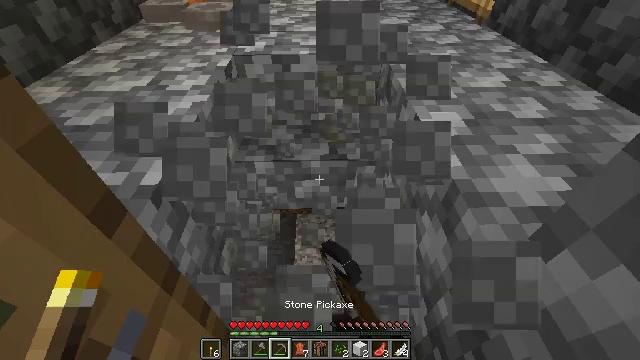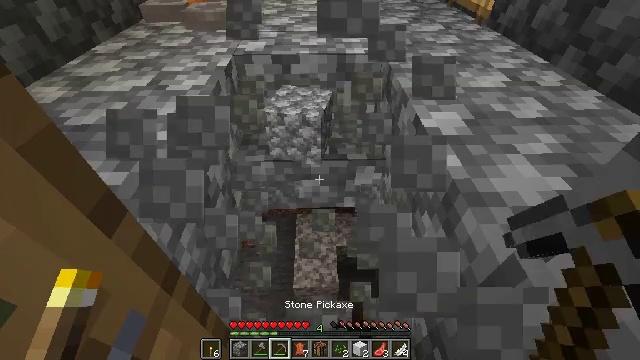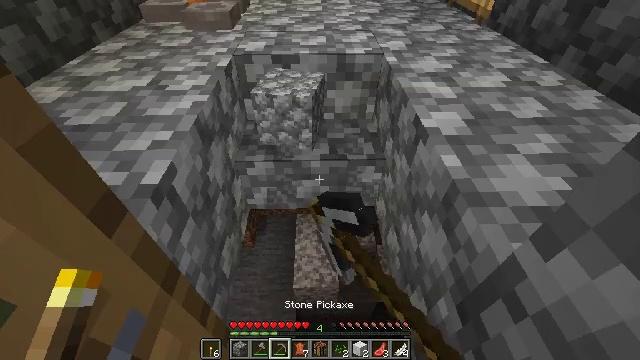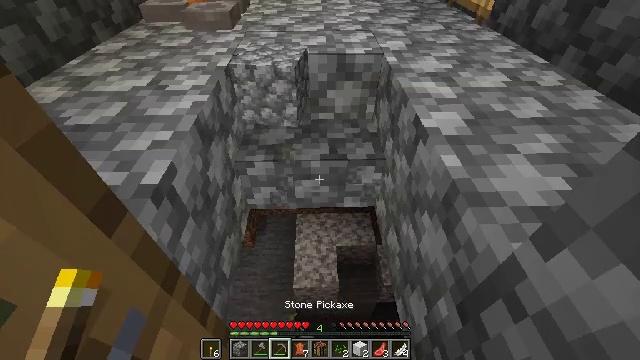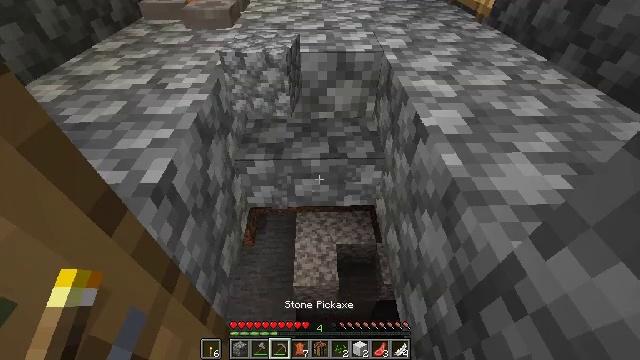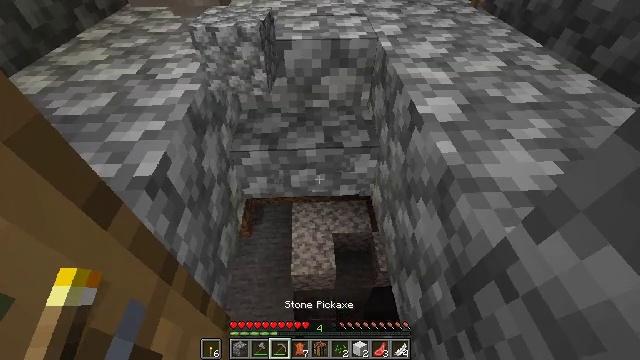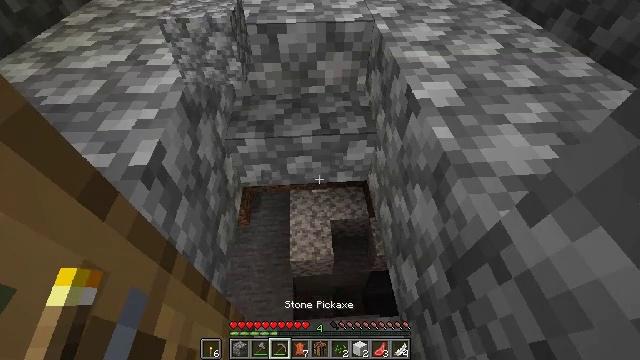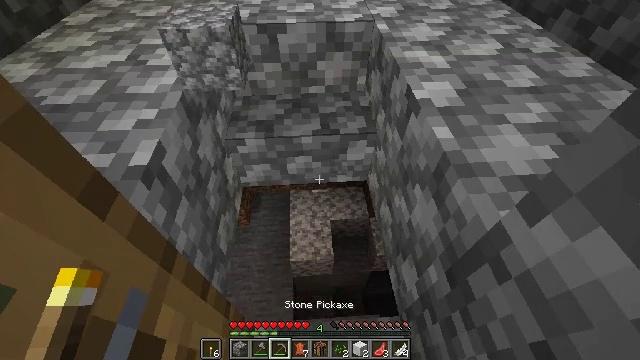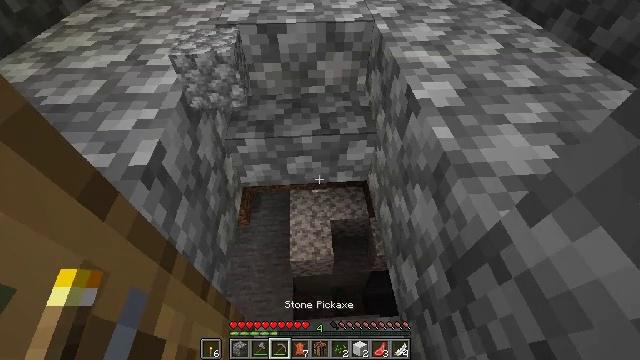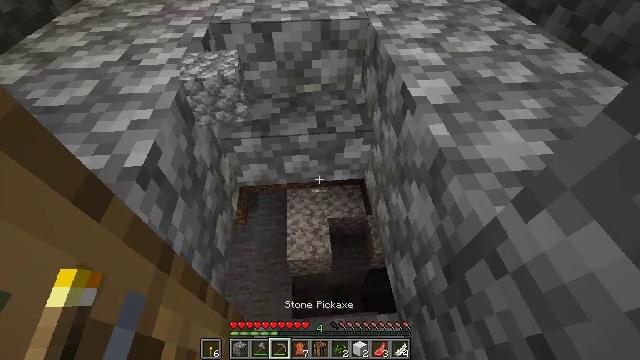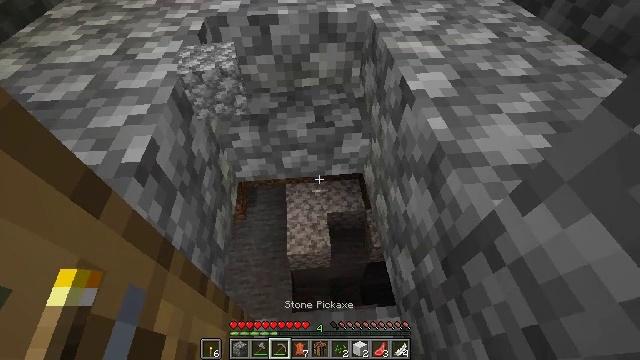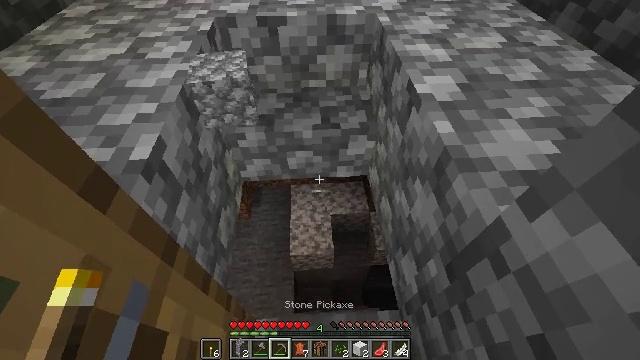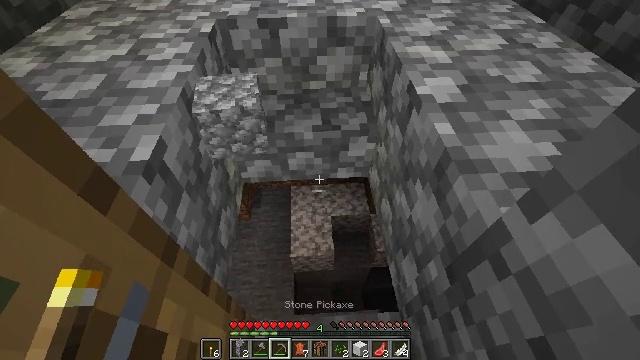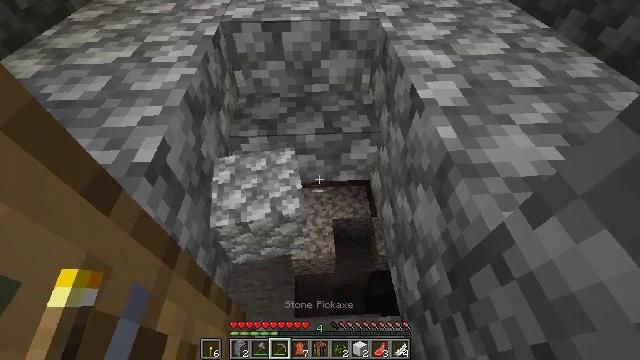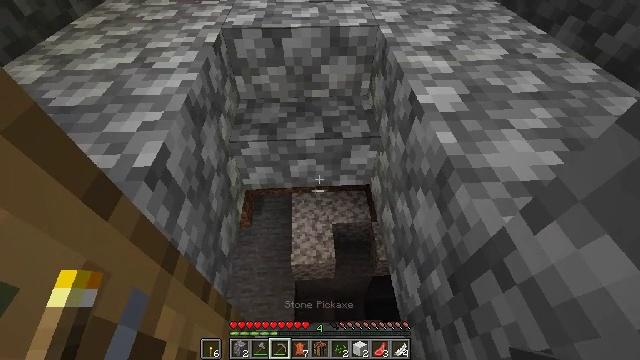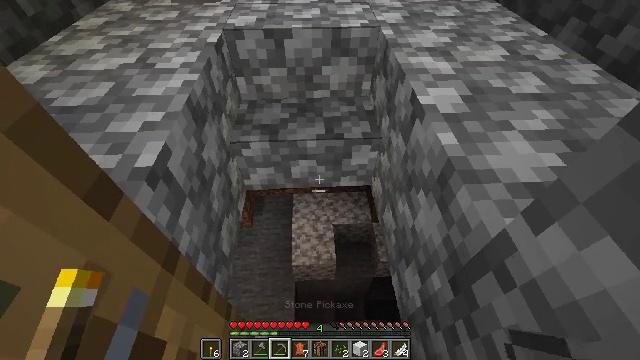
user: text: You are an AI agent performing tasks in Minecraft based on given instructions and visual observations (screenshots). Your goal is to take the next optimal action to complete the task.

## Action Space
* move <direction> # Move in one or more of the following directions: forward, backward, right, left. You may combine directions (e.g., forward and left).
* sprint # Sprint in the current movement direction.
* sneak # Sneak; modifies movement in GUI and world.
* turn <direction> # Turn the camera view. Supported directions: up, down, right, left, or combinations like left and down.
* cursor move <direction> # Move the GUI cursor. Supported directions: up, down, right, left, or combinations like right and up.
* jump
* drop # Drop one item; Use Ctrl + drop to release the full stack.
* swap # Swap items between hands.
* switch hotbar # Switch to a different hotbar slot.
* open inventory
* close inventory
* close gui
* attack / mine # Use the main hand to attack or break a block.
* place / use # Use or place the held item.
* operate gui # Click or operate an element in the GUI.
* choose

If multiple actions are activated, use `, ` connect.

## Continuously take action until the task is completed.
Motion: motion action
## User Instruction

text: Mine the cobblestone stairs.
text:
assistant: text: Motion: attack / mine
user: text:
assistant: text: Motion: attack / mine
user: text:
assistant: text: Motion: no_op
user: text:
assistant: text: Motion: no_op
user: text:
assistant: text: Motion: turn right and down
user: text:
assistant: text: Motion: turn right and down
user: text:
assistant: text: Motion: no_op
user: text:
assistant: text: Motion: no_op
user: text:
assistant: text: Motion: turn right
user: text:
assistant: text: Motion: turn down
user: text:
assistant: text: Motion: turn left
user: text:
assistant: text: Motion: no_op
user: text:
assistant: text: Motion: no_op
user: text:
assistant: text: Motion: turn up
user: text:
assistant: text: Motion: no_op
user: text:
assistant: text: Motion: no_op
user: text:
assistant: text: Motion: turn up
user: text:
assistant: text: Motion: turn right
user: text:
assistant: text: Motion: turn down
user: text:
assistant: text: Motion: no_op
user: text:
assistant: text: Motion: no_op
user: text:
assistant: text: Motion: no_op
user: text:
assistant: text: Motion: no_op
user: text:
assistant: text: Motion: no_op
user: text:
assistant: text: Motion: no_op
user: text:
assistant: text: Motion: no_op
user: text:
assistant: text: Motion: no_op
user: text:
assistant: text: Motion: no_op
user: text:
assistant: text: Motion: no_op
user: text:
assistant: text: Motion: no_op